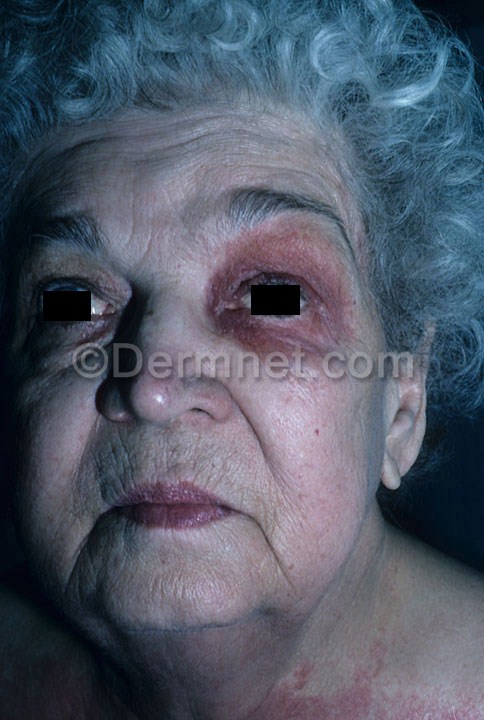
Disease: Poison Ivy Photos and other Contact Dermatitis